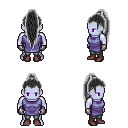
a pixel art fantasy rpg character, male body template, dark elf, purple skin, chain tabard jacket, teal pants, gray extra-long topknot hairstyle, metal gloves, maroon shoes, four views (front, back, left, right), 2x2 character sprite sheet, small pixel art, hard edges, no anti-aliasing